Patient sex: M
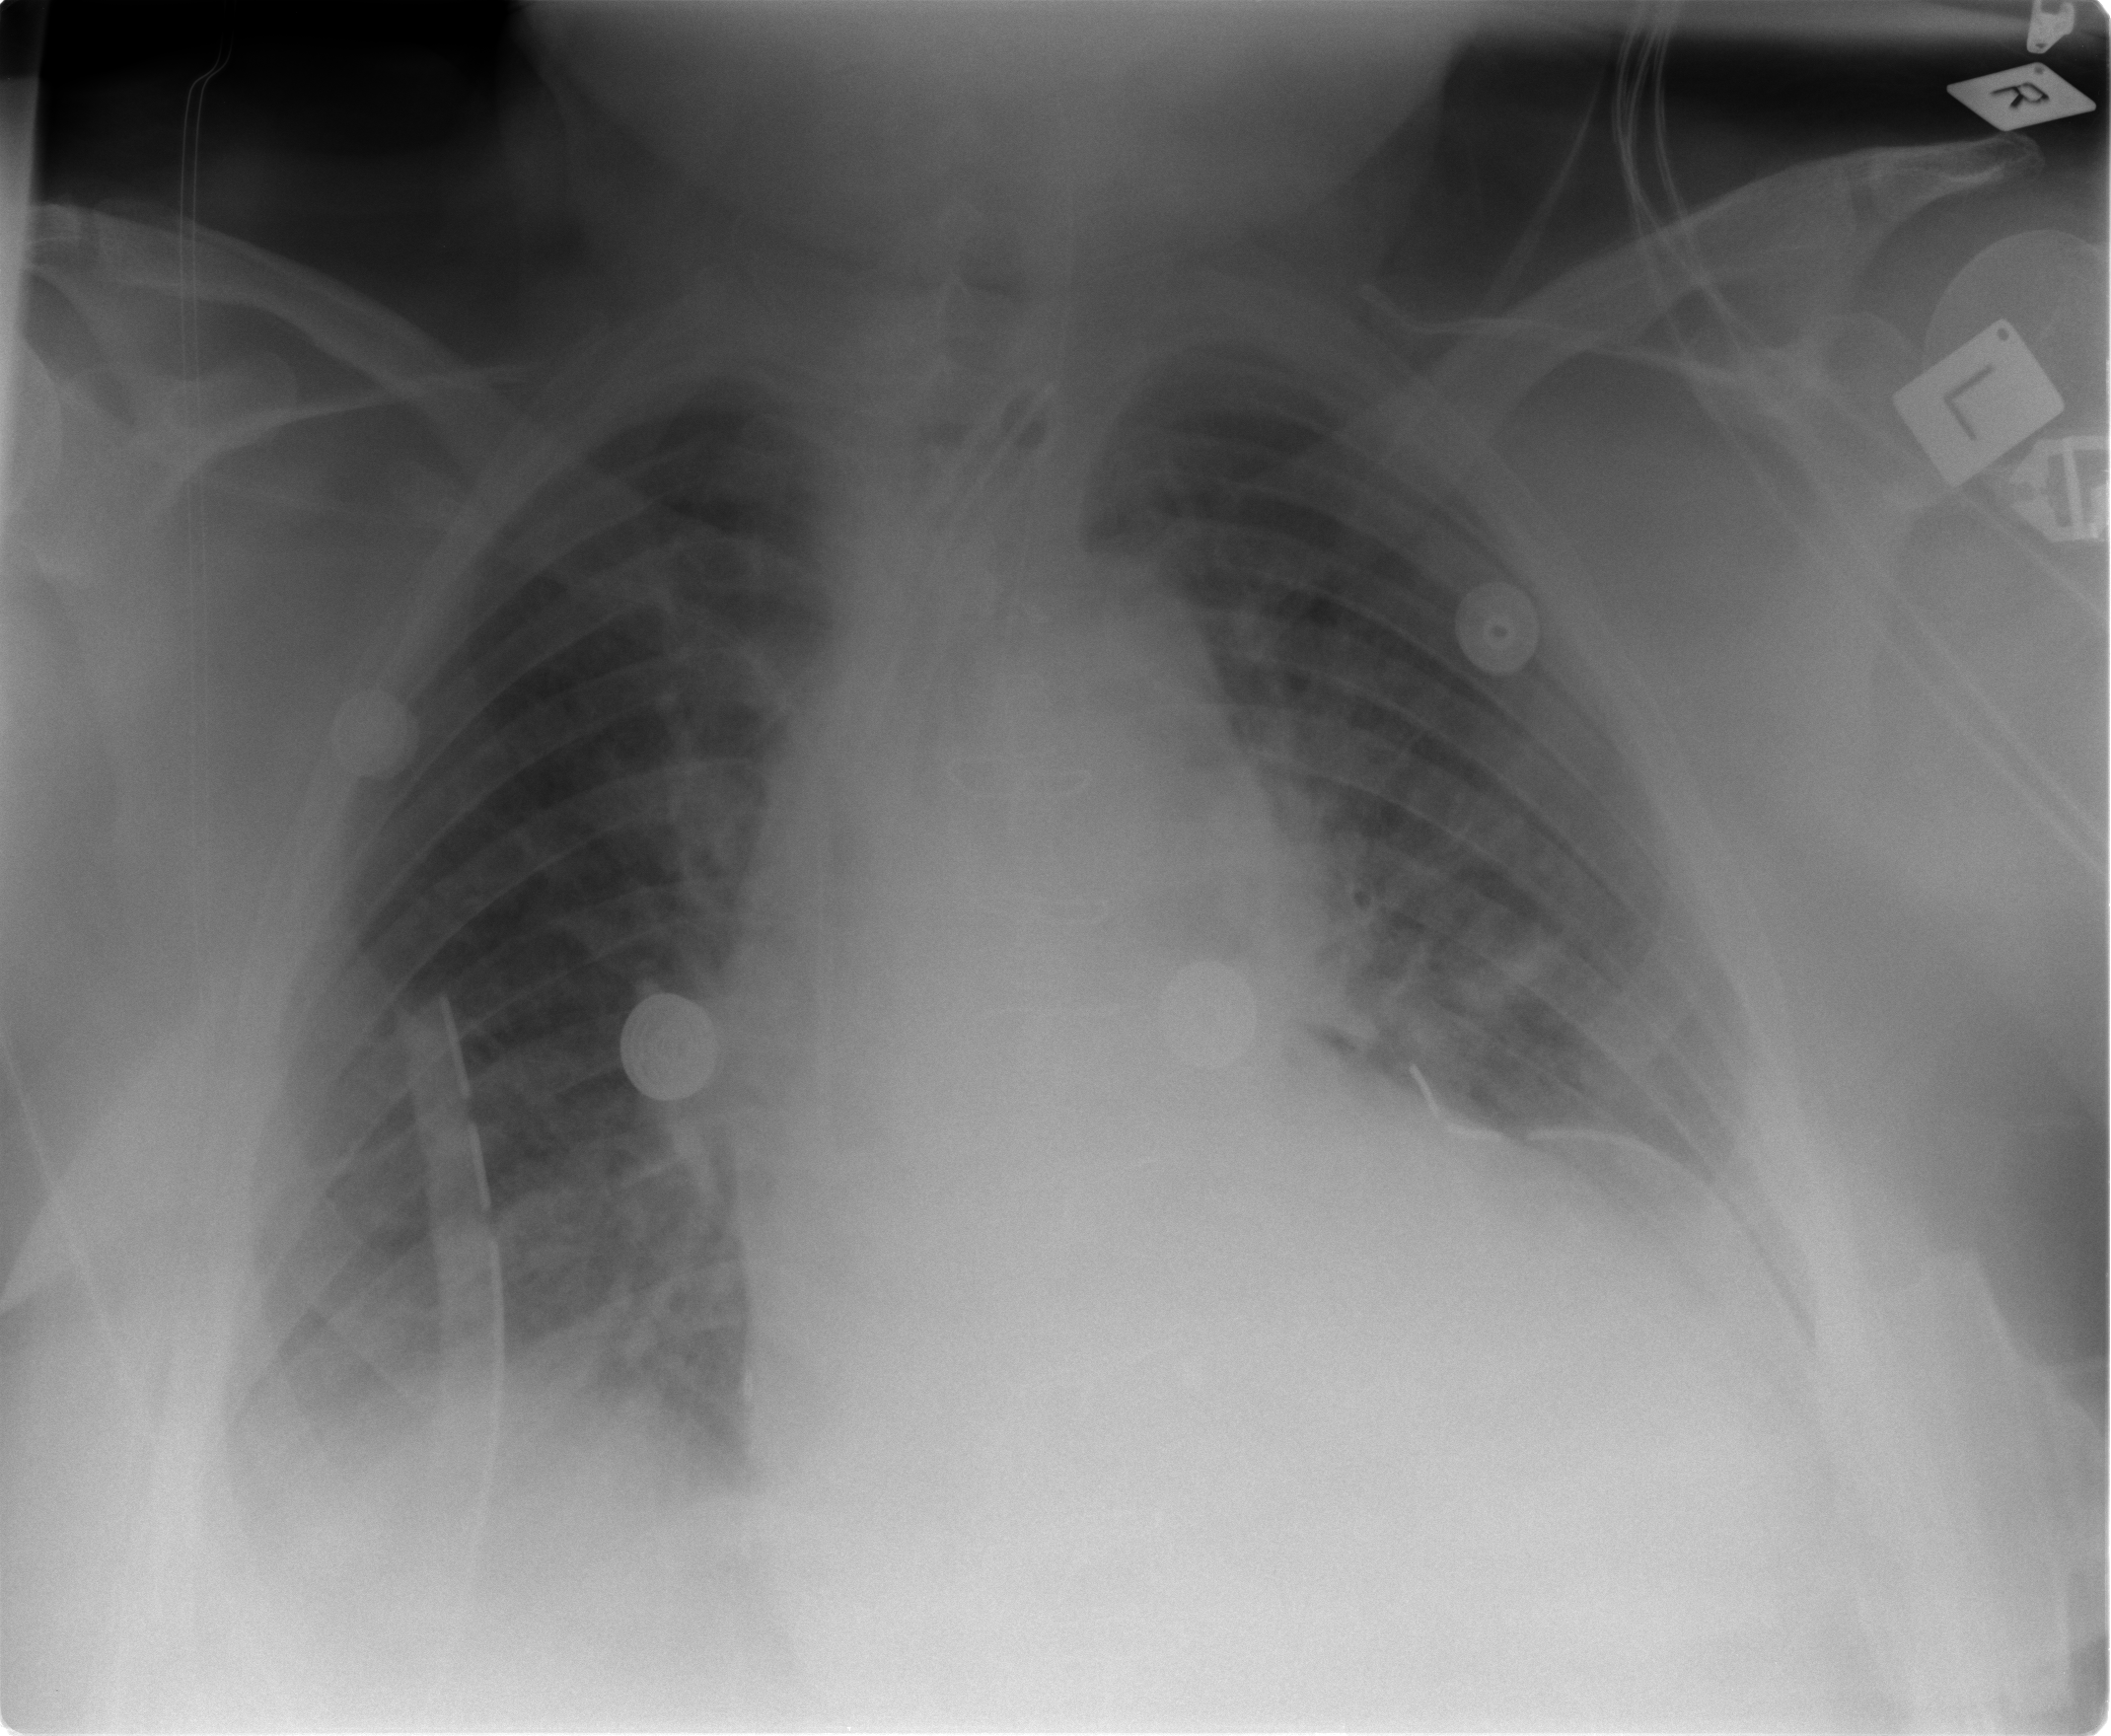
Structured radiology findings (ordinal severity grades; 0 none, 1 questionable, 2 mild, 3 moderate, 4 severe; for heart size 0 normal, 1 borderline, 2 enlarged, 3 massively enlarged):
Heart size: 2
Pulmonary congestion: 2
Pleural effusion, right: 1
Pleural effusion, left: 2
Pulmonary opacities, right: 1
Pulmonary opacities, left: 2
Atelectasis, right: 2
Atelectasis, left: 2